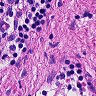
Metastatic tissue present: no